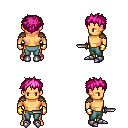
a pixel art fantasy rpg character, male body template, human, tanned skin, leather shoulder armor, teal pants, pink bedhead hairstyle, gold gloves, metal boots, dagger, four views (front, back, left, right), 2x2 character sprite sheet, small pixel art, hard edges, no anti-aliasing